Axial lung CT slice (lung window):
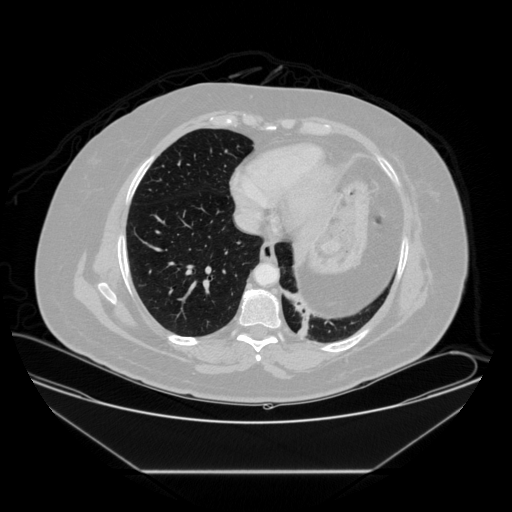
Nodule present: no